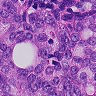
Metastatic tissue present: yes